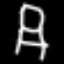
Label: chair